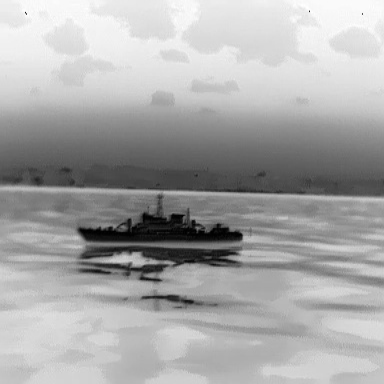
There is a warship in the infrared image.